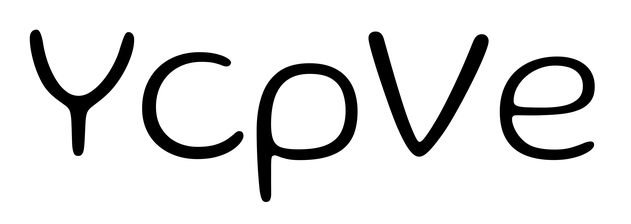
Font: Gluten_ExtraLight